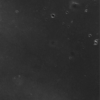
Label: not_dusty